Question: I can't figure out why it can't find my images. The images are clearly there in the project, and their Build Actions are all set to "Resource".

If you enlarge, you can see all my code.
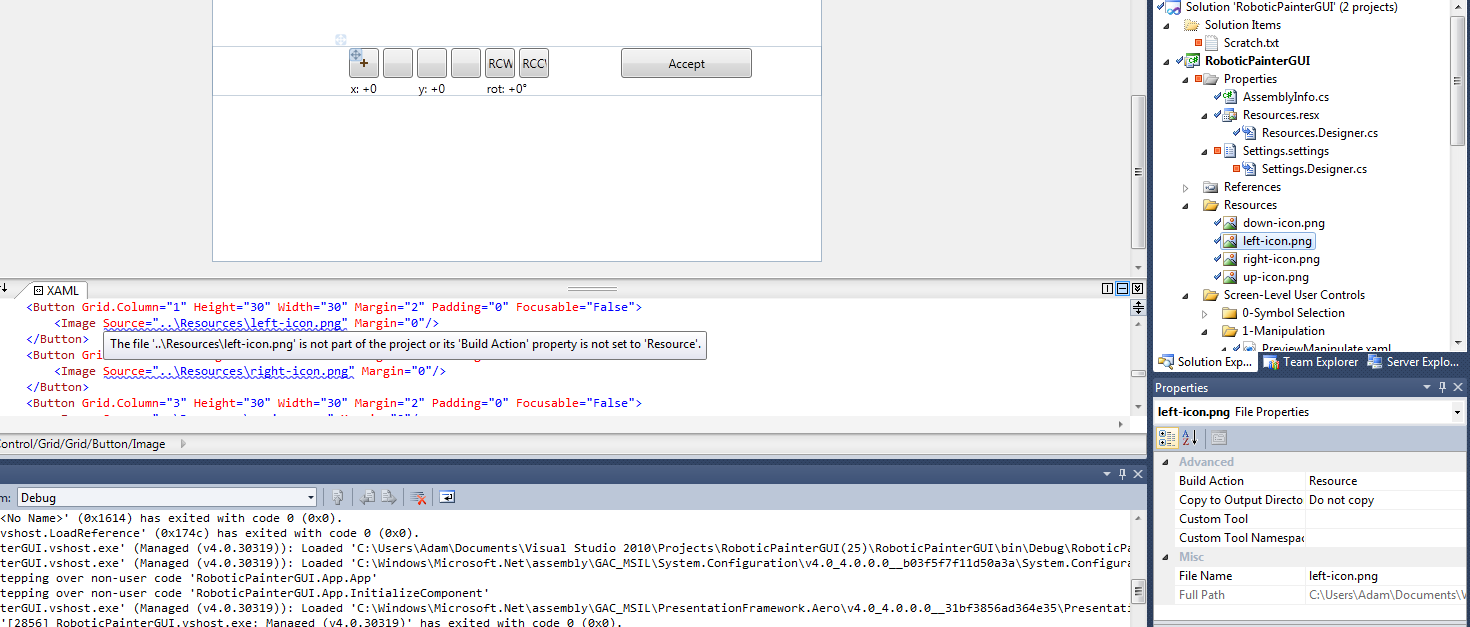
Answer: Try using '..\..\Resources\left-icon.png'